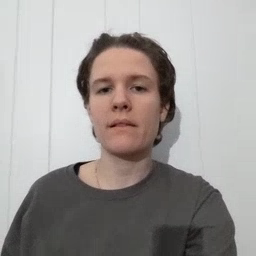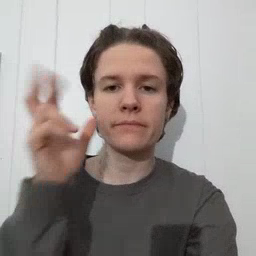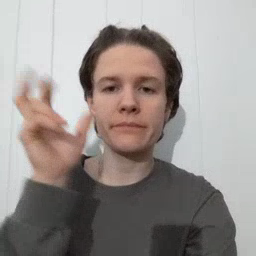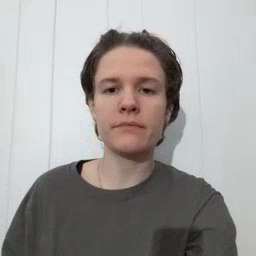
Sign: hear